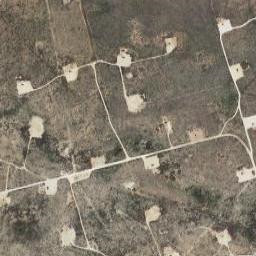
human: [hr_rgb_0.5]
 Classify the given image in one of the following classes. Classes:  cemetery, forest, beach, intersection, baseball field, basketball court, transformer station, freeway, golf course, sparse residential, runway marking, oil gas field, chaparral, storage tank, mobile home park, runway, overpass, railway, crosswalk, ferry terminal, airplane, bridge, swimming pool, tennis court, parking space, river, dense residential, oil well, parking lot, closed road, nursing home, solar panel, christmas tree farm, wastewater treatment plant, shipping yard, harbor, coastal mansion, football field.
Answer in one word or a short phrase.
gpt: oil gas field